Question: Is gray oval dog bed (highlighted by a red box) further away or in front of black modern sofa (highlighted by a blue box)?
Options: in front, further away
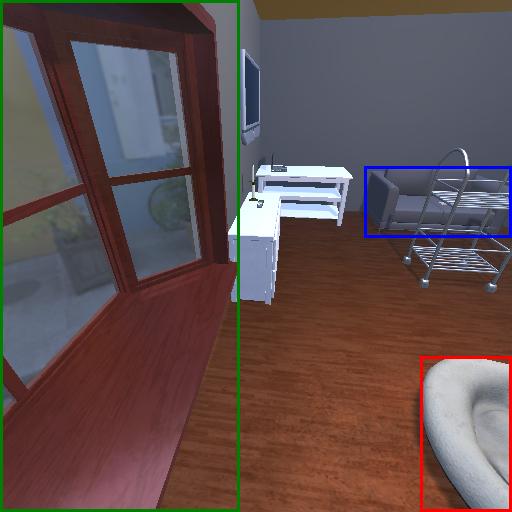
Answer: in front